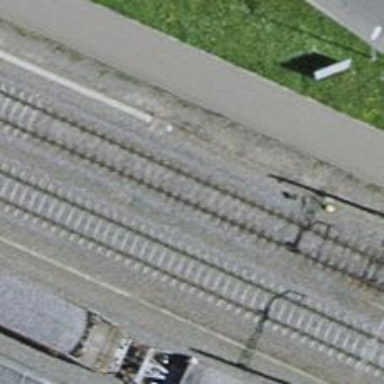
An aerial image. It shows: Railway switch.